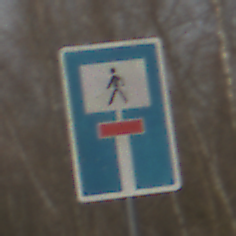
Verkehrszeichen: SackgasseFussgaengerDurchlaessig
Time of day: MorningAfternoon
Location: Outdoor (Nature)
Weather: PartlyCloudy
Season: Winter
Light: Natural